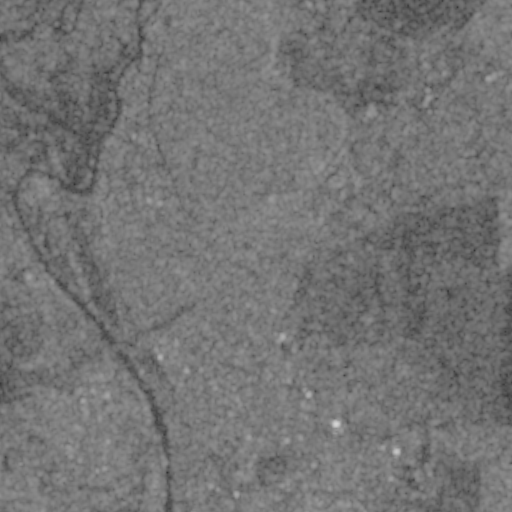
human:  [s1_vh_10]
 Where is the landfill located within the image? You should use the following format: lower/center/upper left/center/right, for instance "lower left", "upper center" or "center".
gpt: The landfill is located in the lower right of the image.
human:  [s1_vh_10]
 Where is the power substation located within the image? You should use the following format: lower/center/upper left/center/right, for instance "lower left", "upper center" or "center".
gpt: The power substation is located in the upper right of the image.
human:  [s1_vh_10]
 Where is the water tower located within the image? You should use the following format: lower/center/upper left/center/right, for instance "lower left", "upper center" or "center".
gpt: The water tower is located in the lower right of the image.
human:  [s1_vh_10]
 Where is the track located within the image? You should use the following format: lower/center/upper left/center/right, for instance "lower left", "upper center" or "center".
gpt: There is no track in the image.

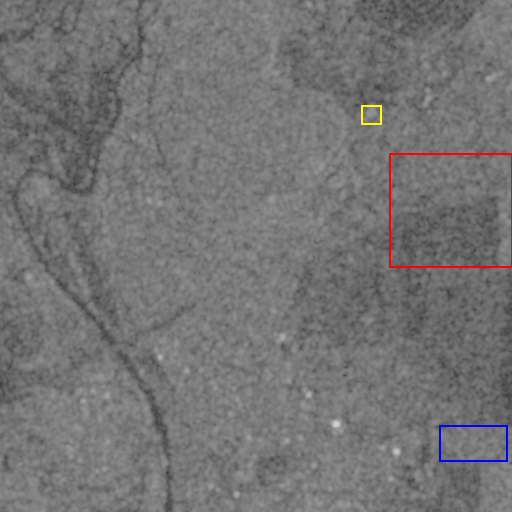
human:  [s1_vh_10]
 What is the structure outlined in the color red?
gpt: The structure outlined in red is a crop field.
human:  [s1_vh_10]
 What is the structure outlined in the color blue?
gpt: The structure outlined in blue is a landfill.
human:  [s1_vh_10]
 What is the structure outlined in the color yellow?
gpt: The structure outlined in yellow is a power substation.
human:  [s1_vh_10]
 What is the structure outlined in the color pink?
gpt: There is no pink outline.